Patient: sex F, age 54
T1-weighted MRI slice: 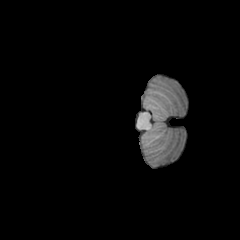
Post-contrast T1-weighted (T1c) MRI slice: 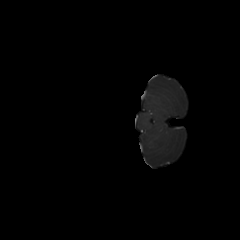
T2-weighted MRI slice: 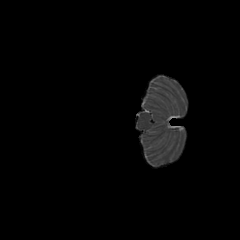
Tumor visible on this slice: no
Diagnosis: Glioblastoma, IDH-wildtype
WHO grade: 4